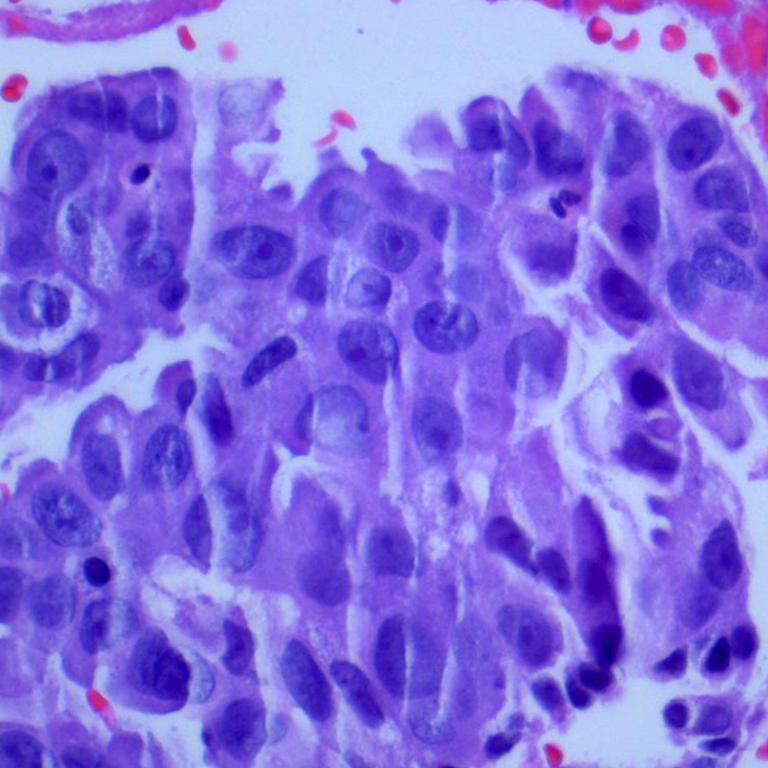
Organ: lung
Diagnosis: adenocarcinomas